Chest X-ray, PA view. Patient: 54 years old, sex F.
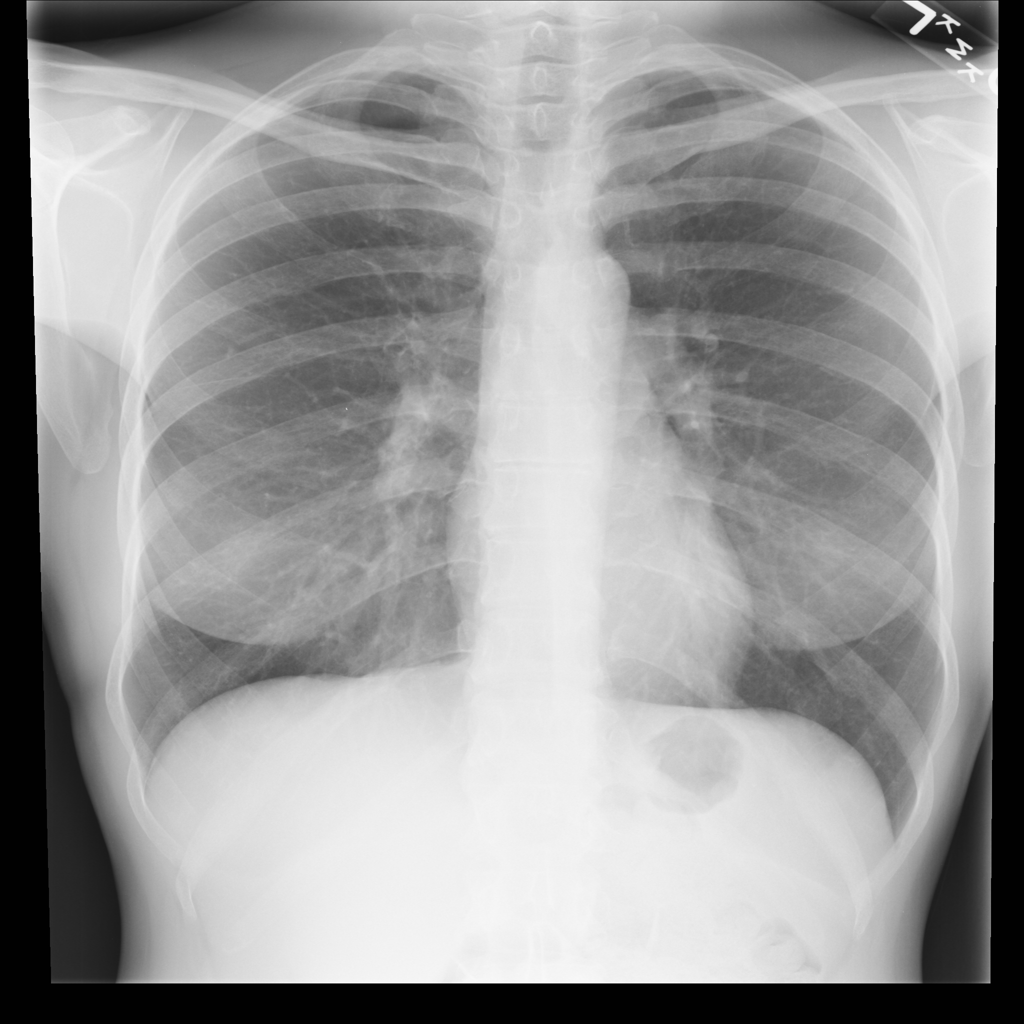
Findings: No Finding